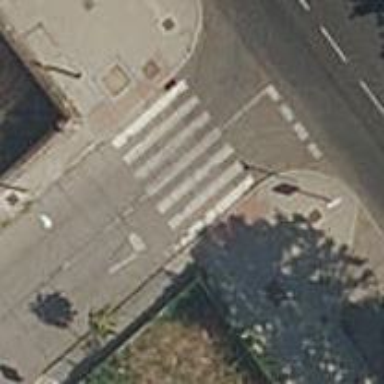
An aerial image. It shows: Marked road crossing with visible crossing markings.